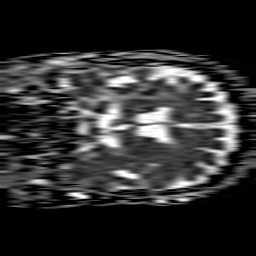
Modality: ADC
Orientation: coronal
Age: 62
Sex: female
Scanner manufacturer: philips
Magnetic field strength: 1.5 T
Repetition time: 3.786 s
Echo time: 0.09565 s